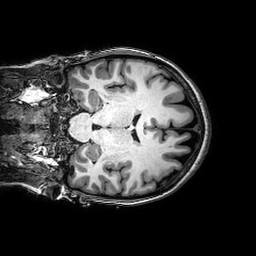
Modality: T1w
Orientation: coronal
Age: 36
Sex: female
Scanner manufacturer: philips
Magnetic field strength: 3 T
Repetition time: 0.008274 s
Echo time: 0.0038 s